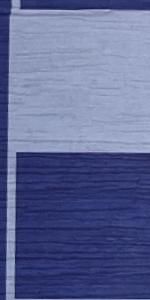
Label: Empty